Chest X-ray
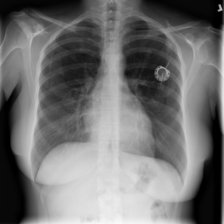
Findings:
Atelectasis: negative
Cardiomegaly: negative
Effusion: negative
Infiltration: negative
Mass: negative
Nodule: negative
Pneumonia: negative
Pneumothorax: negative
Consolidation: negative
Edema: negative
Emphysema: negative
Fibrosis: negative
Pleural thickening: negative
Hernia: negative